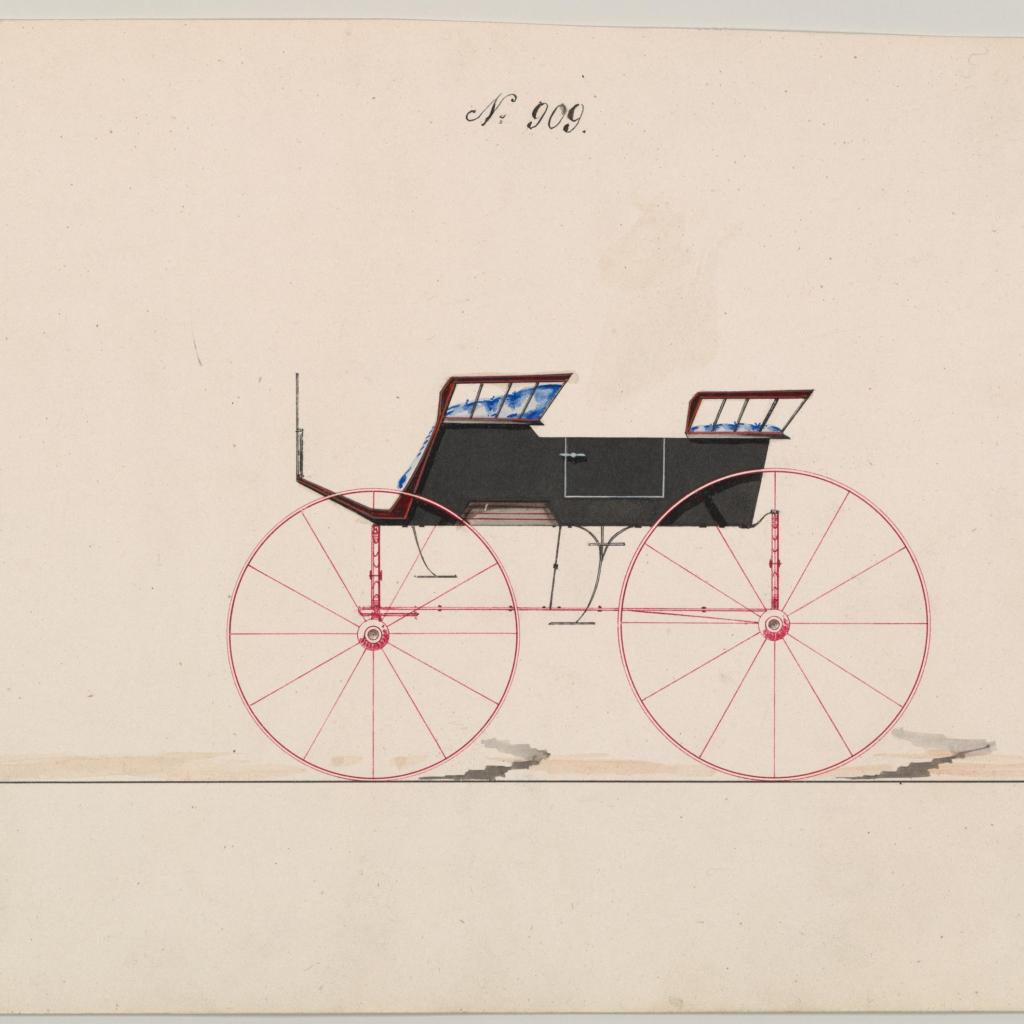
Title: Design for Wagon, no. 909
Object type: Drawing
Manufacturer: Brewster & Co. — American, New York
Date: ca. 1870
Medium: Pen and black ink, watercolor and gouache with gum arabic
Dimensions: sheet: 6 1/4 x 8 5/8 in. (15.9 x 21.9 cm)
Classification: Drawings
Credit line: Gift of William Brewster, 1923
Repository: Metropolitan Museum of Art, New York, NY